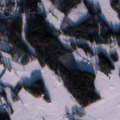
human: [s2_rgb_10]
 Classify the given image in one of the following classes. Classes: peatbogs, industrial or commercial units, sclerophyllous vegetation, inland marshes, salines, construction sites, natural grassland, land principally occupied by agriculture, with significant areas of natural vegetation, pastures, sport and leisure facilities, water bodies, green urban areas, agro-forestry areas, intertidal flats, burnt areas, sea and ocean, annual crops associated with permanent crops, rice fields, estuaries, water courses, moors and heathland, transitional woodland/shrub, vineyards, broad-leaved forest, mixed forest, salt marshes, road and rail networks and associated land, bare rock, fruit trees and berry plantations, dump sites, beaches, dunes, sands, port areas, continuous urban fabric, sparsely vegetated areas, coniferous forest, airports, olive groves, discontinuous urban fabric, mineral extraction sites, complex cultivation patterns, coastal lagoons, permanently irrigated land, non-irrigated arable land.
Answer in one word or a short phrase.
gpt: discontinuous urban fabric, non-irrigated arable land, land principally occupied by agriculture, with significant areas of natural vegetation, coniferous forest, mixed forest